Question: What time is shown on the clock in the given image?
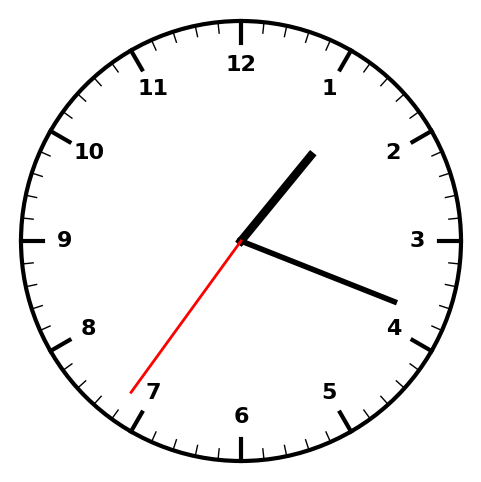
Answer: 01:18:36